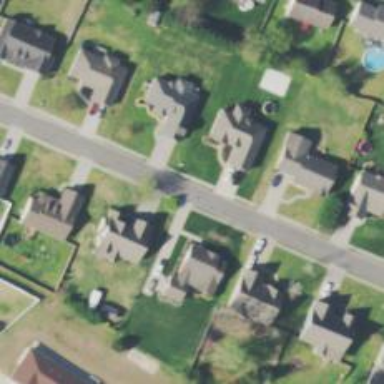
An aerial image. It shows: Driveway.